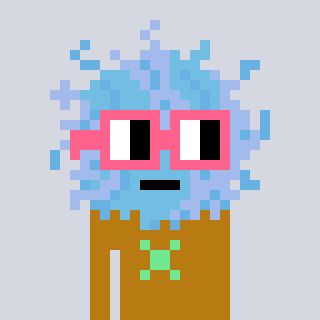
a pixel art character with square pink glasses, a lint-shaped head and a gold-colored body on a cool background